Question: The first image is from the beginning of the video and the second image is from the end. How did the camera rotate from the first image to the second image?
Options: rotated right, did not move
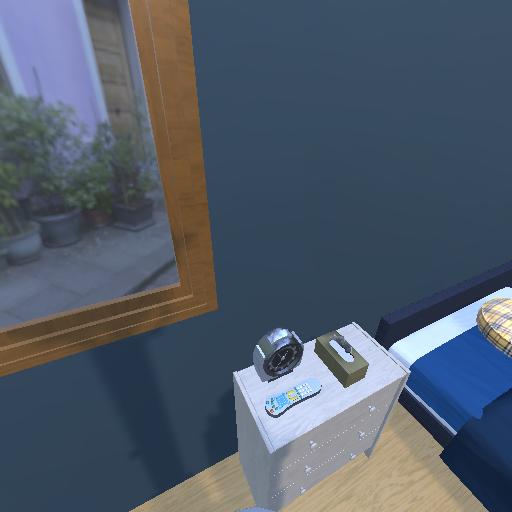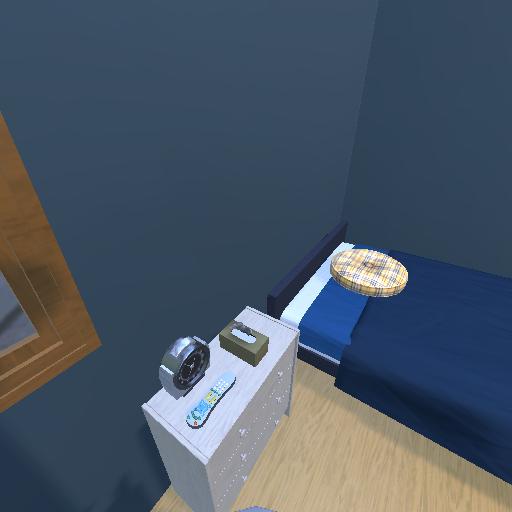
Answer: rotated right